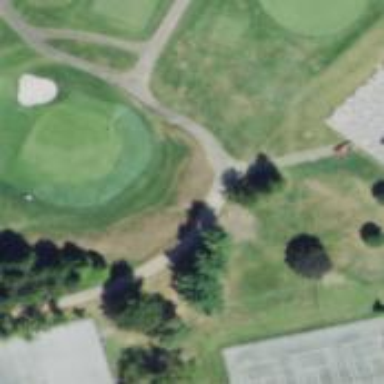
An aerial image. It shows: Path used for both walking and golf.